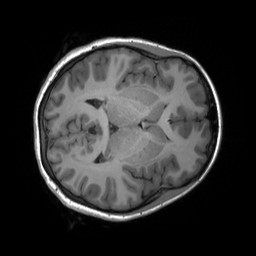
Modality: T1w
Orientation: axial
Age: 26
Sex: female
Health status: ill
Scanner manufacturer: siemens
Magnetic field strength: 3 T
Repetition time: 2.3 s
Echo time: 0.00232 s